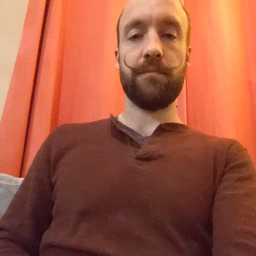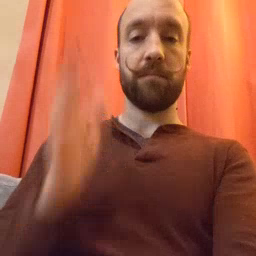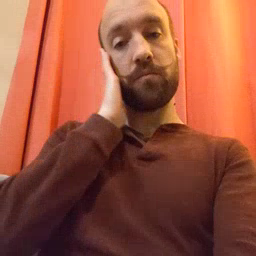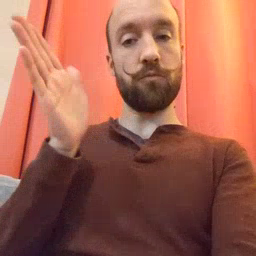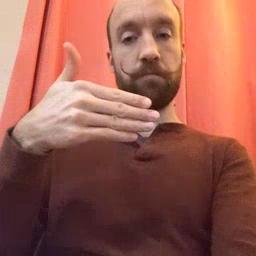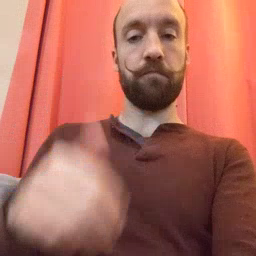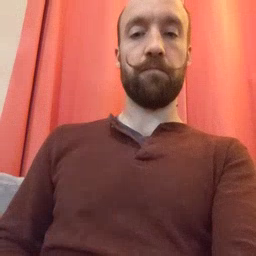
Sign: bedroom